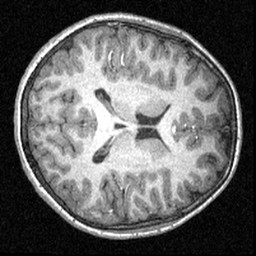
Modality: T1w
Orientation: axial
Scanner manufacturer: siemens
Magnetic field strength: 3 T
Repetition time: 1.57 s
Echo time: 0.00304 s